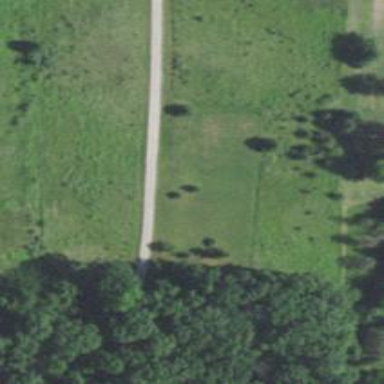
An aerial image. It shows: Driveway.